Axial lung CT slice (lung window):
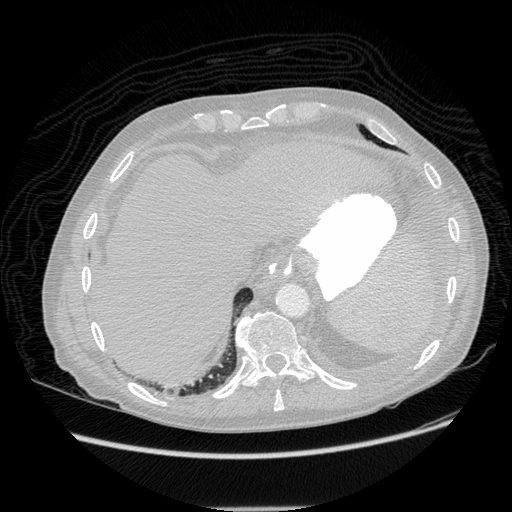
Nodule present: no